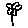
Label: flower